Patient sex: M
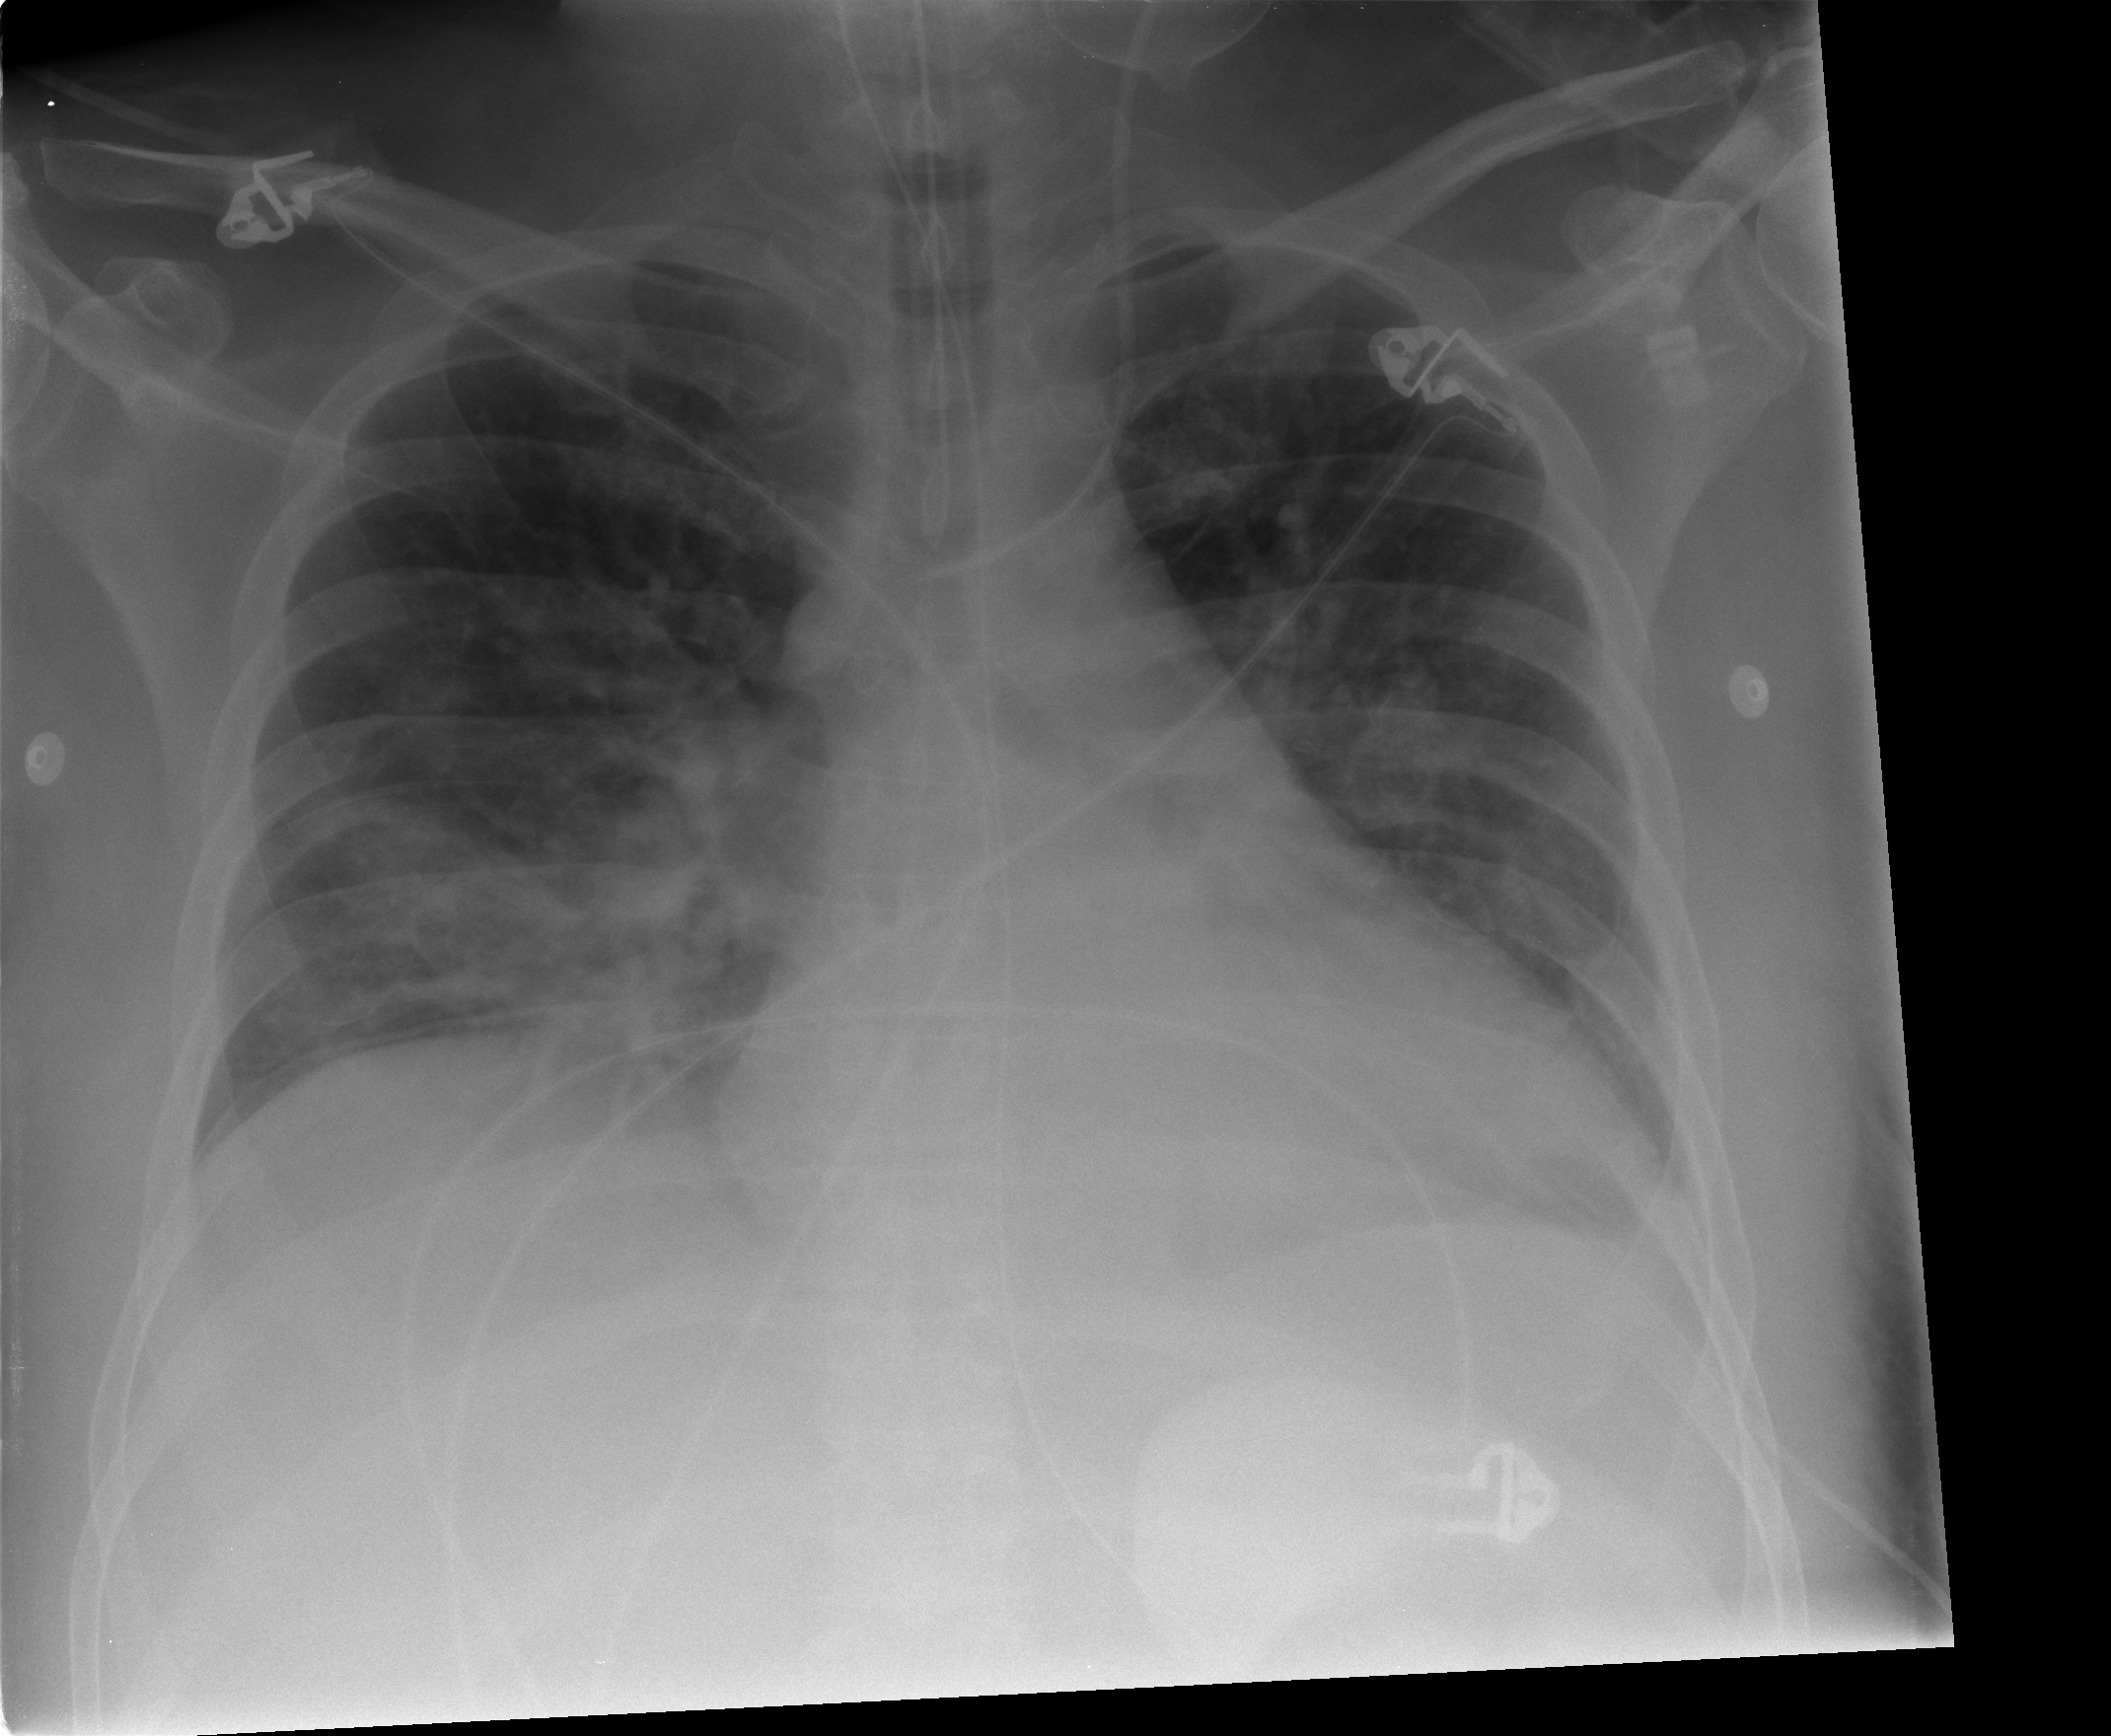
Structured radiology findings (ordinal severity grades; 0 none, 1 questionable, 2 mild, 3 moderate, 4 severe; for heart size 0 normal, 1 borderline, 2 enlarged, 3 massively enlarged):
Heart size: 0
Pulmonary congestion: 3
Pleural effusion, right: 0
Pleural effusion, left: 1
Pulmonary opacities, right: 2
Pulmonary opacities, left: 0
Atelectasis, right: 2
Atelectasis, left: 1